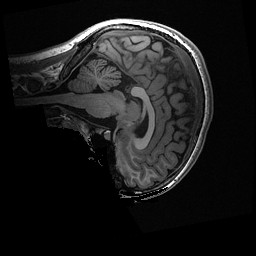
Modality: T1w
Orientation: sagittal
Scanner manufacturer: ge
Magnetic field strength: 3 T
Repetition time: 0.008164 s
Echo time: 0.003184 s